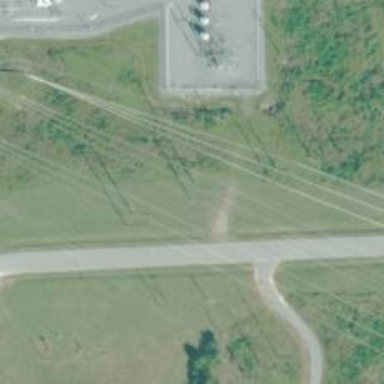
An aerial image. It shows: H-frame power tower with distinctive design.